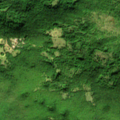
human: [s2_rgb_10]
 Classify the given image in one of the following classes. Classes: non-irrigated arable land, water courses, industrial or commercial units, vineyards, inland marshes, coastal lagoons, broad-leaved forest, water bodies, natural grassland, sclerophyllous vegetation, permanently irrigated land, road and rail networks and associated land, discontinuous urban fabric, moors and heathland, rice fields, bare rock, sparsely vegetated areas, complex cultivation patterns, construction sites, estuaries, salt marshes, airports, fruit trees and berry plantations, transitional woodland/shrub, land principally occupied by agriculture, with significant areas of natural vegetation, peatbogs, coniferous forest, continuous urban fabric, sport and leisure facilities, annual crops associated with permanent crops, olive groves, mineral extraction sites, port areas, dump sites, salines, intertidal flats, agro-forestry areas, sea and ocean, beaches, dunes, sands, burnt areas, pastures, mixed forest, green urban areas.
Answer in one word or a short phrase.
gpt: land principally occupied by agriculture, with significant areas of natural vegetation, broad-leaved forest, transitional woodland/shrub